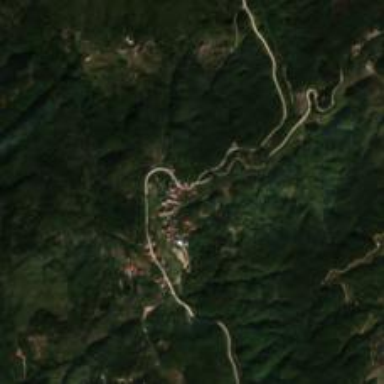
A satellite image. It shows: Small settlement known as hamlet.